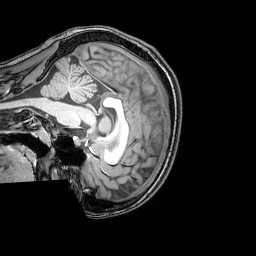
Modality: T1w
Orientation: sagittal
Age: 21
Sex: female
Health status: healthy
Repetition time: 0.081 s
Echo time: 0.037 s